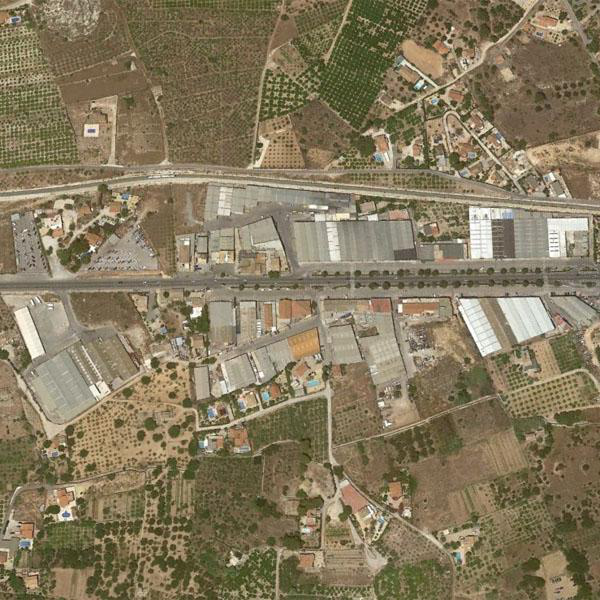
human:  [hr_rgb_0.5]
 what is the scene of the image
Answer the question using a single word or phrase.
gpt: medium residential